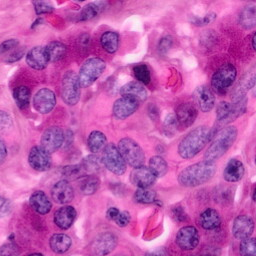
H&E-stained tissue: Pancreatic